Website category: sports
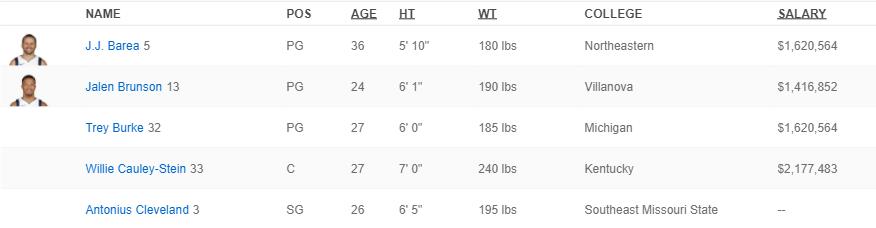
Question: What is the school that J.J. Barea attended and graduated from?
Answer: Northeastern

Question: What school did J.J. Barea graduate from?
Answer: Northeastern

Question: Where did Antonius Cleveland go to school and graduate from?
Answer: Southeast Missouri State

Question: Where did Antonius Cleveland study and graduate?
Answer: Southeast Missouri State

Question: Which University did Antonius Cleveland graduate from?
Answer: Southeast Missouri State

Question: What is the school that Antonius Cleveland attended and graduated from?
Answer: Southeast Missouri State

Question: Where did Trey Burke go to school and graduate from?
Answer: Michigan

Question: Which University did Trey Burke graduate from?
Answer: Michigan

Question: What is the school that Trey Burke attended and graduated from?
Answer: Michigan

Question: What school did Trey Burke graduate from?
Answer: Michigan

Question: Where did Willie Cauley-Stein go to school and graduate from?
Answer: Kentucky

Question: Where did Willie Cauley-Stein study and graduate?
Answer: Kentucky

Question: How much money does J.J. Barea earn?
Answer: $1,620,564

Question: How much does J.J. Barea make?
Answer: $1,620,564

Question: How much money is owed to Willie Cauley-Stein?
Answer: $2,177,483

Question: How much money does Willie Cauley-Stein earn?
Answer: $2,177,483

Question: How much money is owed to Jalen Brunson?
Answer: $1,416,852

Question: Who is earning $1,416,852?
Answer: Jalen Brunson

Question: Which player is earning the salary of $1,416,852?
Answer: Jalen Brunson

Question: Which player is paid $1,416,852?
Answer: Jalen Brunson

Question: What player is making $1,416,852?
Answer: Jalen Brunson

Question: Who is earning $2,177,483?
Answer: Willie Cauley-Stein

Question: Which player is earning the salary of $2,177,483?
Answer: Willie Cauley-Stein

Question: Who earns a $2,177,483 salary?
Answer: Willie Cauley-Stein

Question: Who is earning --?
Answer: Antonius Cleveland

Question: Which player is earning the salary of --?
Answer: Antonius Cleveland

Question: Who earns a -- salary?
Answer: Antonius Cleveland

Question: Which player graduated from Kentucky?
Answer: Willie Cauley-Stein

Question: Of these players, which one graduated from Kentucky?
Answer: Willie Cauley-Stein

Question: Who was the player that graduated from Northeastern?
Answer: J.J. Barea

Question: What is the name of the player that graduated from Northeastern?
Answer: J.J. Barea

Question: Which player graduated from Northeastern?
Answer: J.J. Barea

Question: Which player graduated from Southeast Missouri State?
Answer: Antonius Cleveland

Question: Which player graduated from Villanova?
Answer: Jalen Brunson

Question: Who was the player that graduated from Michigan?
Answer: Trey Burke

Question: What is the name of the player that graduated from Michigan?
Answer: Trey Burke

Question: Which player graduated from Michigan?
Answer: Trey Burke

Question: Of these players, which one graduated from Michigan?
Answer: Trey Burke